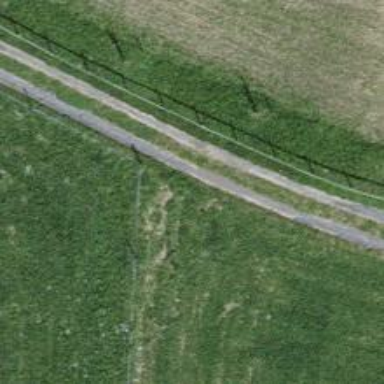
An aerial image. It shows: Track with grade3 tracktype.